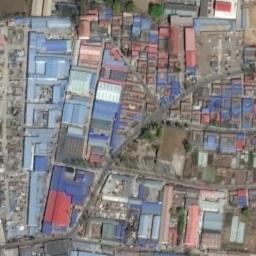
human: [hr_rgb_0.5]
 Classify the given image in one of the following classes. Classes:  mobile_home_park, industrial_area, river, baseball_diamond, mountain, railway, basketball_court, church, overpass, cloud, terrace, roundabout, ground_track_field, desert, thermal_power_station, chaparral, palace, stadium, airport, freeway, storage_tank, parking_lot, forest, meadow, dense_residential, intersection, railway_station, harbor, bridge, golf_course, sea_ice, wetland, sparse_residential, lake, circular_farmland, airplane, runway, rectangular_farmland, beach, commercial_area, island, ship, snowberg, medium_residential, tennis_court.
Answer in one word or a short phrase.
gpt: industrial_area